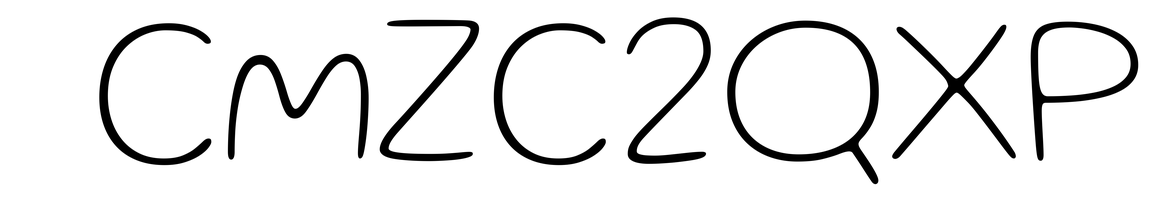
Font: Gluten_Thin